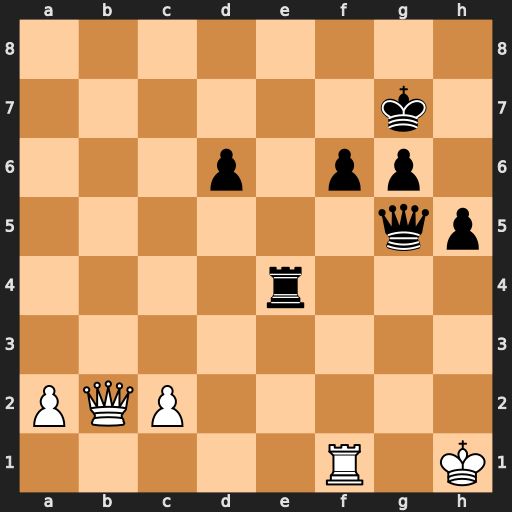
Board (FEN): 8/6k1/3p1pp1/6qp/4r3/8/PQP5/5R1K
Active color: w
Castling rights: -
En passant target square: -
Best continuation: Qb7+ Kf8 Qxe4